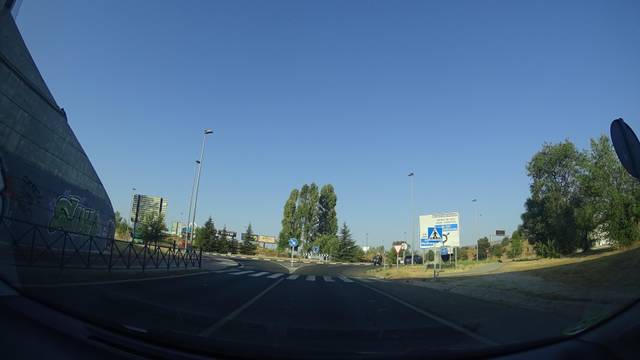
Region: Spain
Coordinates: 40.521, -3.887